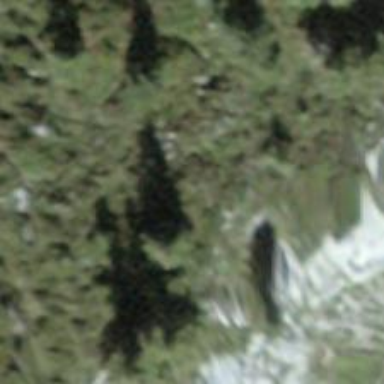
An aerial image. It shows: Natural cliff.